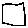
Label: square